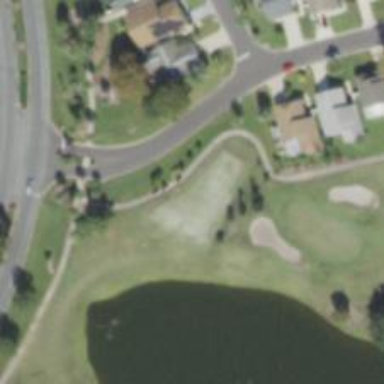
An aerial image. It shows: Golf tee.